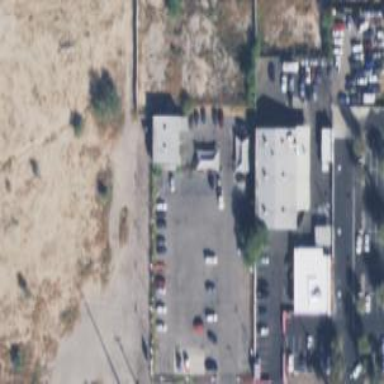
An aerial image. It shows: Car shop.